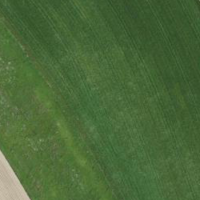
EUNIS habitat code: 52
Species observed at this site:
Falco subbuteo